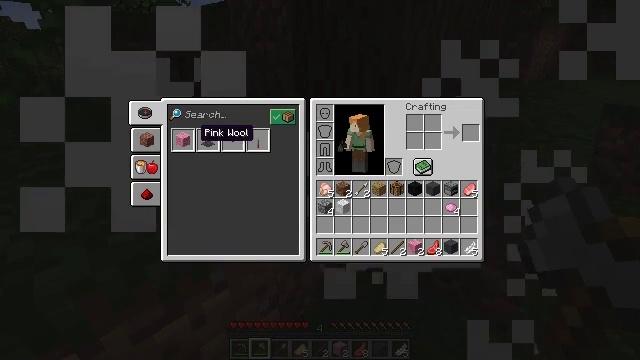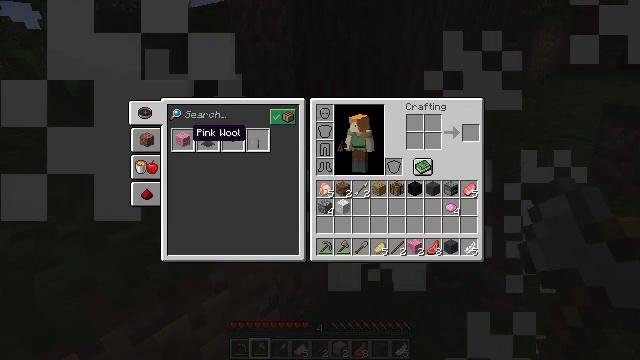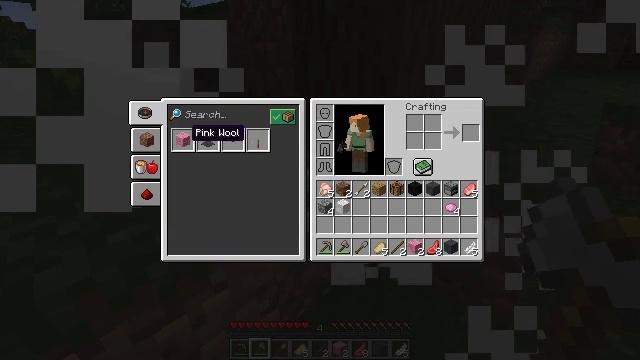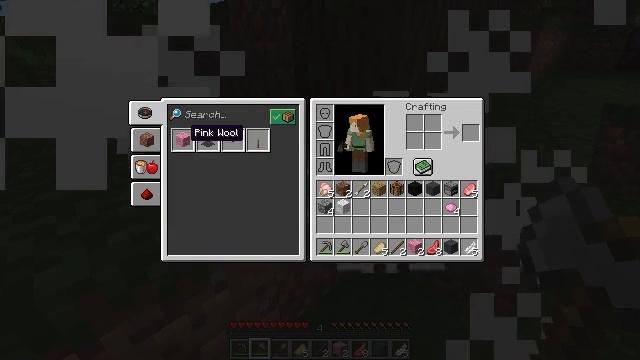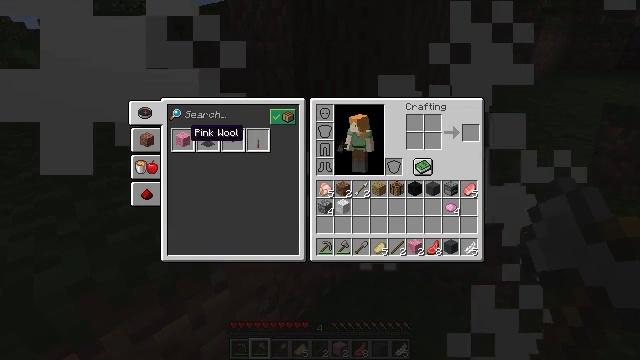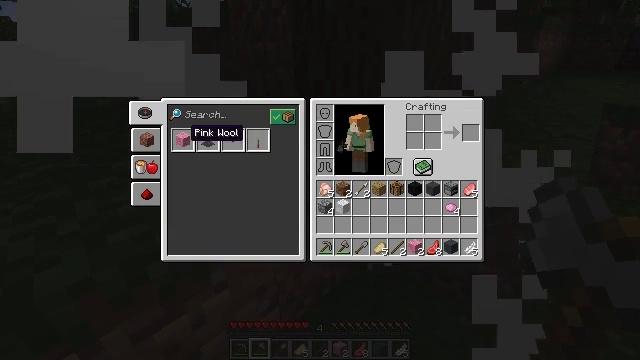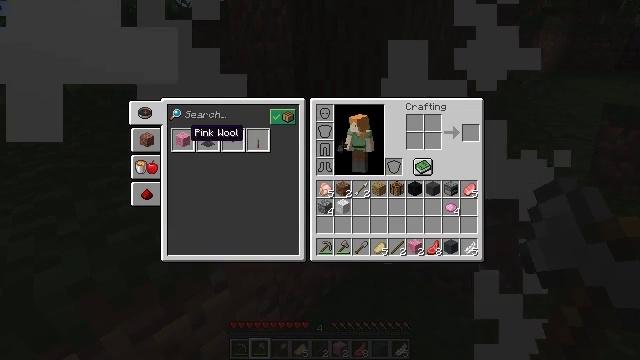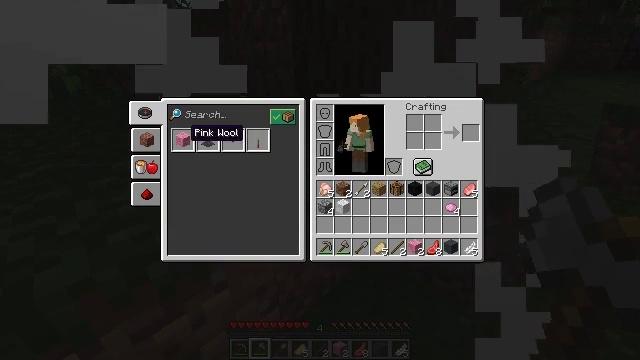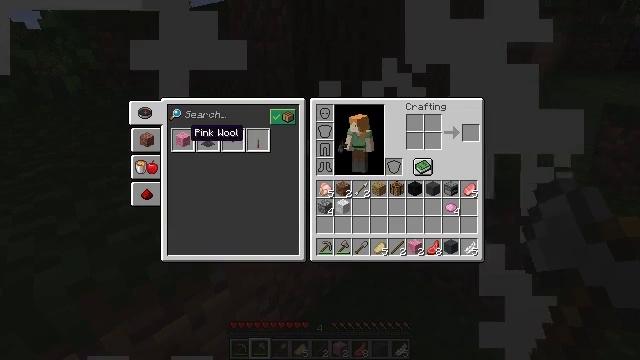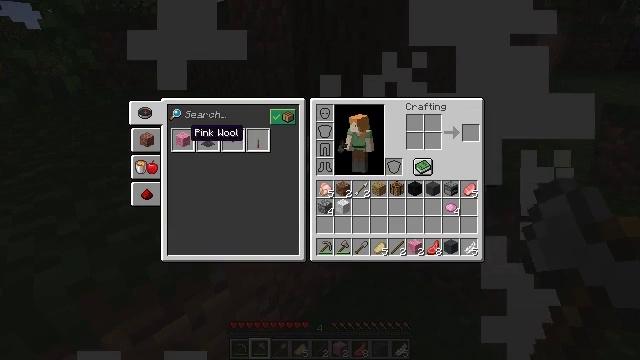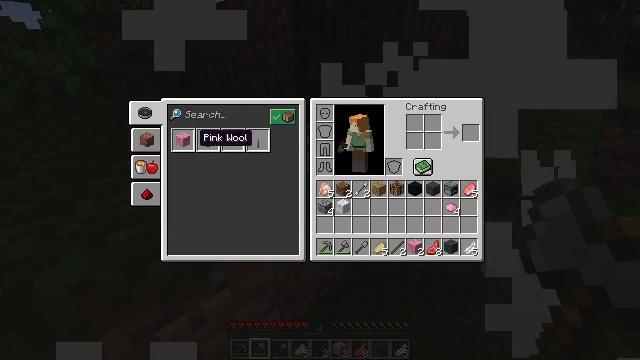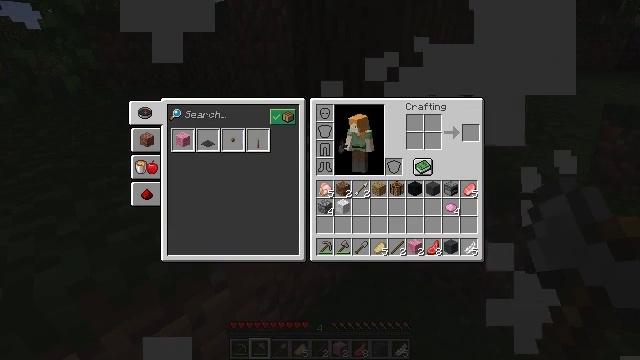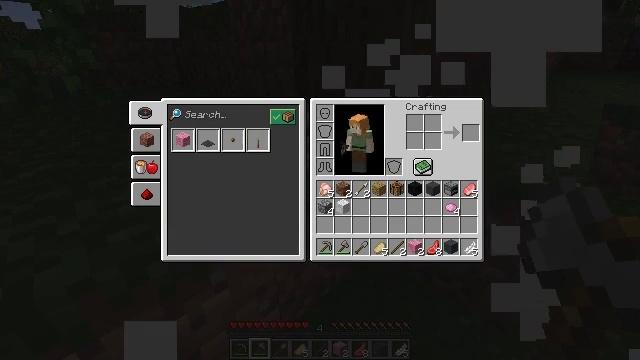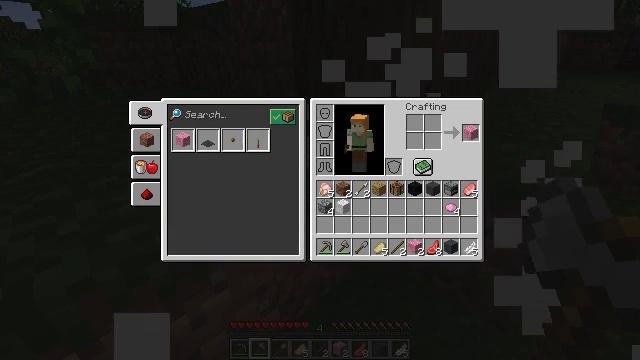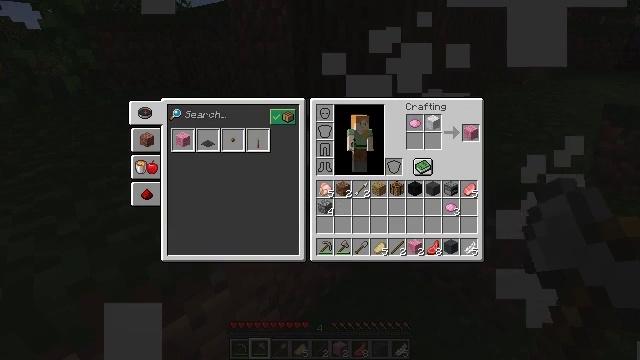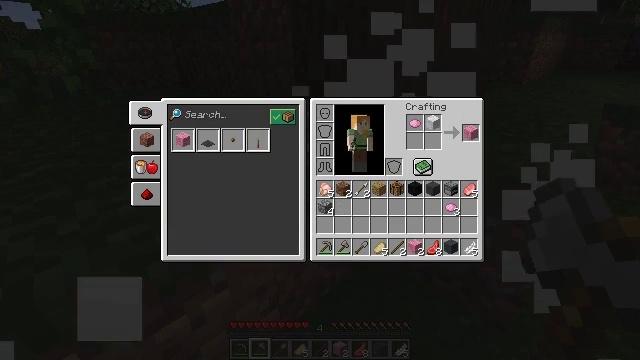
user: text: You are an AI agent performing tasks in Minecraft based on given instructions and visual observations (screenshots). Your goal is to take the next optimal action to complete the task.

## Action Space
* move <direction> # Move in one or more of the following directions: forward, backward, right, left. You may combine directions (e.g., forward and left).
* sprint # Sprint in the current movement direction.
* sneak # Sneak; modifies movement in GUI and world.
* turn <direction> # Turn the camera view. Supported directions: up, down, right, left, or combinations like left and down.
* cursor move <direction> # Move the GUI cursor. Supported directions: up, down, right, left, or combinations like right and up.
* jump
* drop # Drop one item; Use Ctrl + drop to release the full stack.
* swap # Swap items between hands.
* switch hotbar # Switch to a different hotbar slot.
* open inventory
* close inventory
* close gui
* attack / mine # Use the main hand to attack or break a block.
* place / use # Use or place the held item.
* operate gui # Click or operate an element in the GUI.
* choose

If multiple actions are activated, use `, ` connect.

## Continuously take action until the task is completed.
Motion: motion action
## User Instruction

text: Combine white wool with pink dye to craft pink wool.
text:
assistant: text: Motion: cursor move left
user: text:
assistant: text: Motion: no_op
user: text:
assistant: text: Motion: no_op
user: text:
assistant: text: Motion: no_op
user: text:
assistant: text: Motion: no_op
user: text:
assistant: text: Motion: no_op
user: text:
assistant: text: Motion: sneak
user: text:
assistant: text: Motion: sneak, operate gui
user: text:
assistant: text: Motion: sneak, operate gui
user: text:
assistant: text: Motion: sneak, cursor move right
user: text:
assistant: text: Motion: sneak, cursor move right
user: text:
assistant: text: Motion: sneak, cursor move right and up
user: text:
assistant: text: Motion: sneak, cursor move right and up
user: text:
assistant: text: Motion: sneak
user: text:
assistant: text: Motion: sneak
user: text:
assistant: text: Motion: sneak, cursor move right
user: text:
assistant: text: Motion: sneak, cursor move right
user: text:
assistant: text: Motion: sneak, cursor move right
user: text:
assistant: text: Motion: sneak, cursor move right
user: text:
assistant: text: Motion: sneak, cursor move right
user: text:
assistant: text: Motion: sneak
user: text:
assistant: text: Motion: sneak
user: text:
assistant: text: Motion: sneak, cursor move right
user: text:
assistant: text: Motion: sneak, cursor move up
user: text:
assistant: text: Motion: sneak, operate gui
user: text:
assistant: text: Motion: sneak, operate gui
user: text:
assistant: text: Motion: sneak
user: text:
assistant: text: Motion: sneak
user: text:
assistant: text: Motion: sneak
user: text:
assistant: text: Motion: sneak